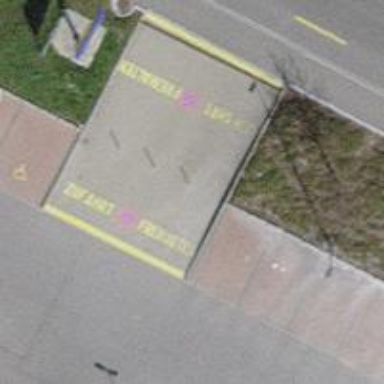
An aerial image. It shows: Bollard.